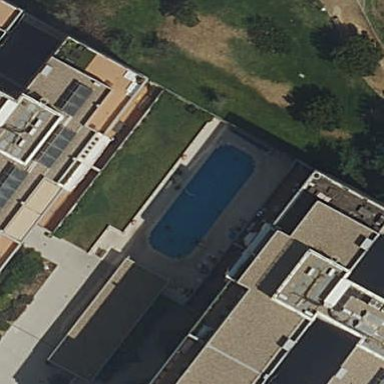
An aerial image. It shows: Swimming pool located in leisure land.